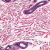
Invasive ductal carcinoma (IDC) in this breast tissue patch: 0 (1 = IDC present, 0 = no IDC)